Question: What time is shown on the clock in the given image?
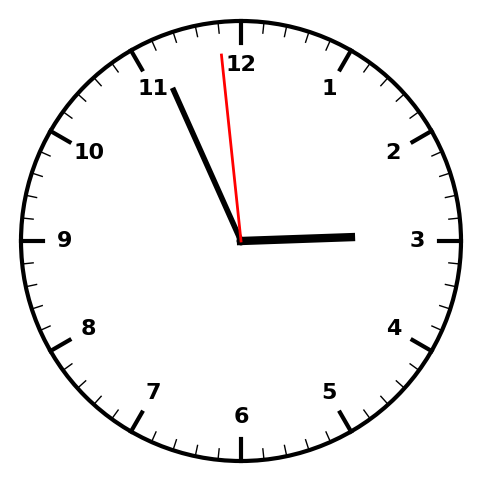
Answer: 02:55:59